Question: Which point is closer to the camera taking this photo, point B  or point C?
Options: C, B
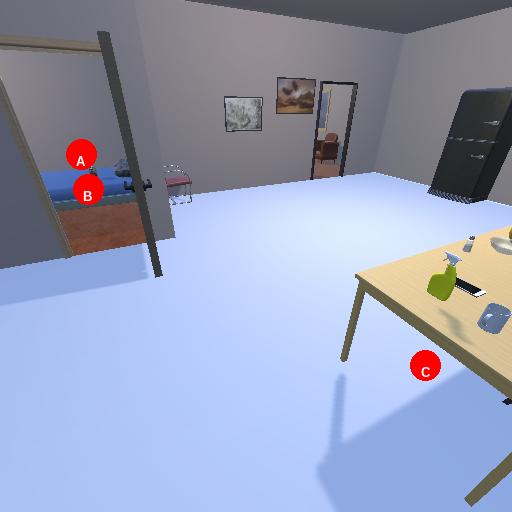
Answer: C